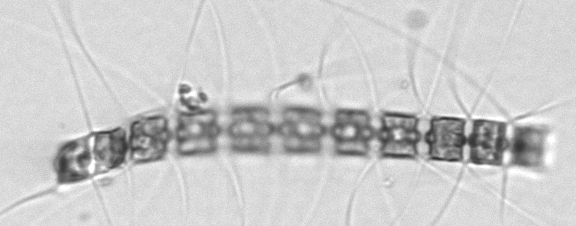
Label: Chaetoceros_didymus